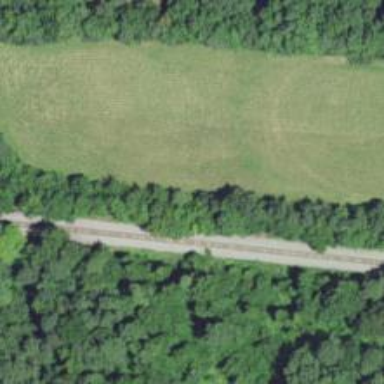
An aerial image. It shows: Railway track.